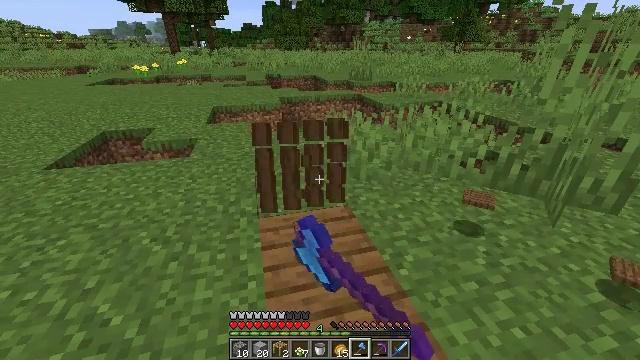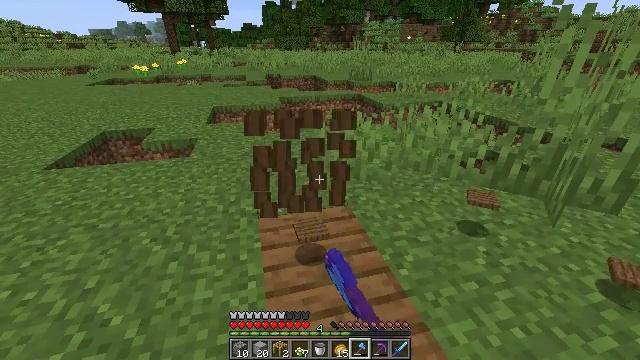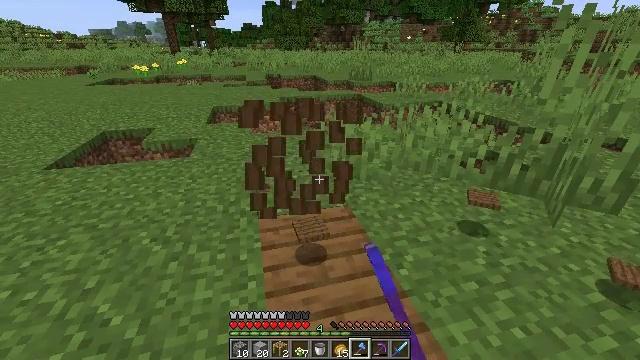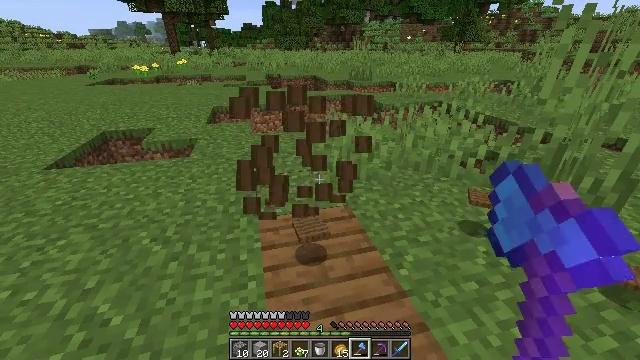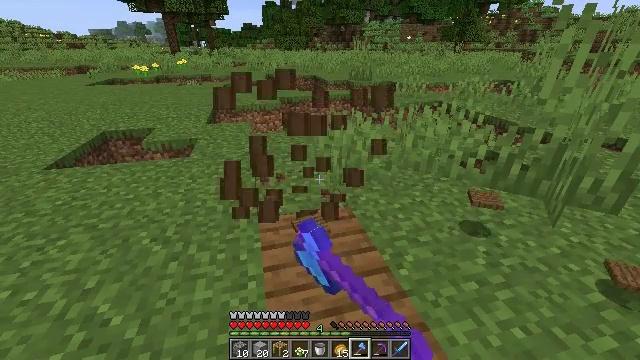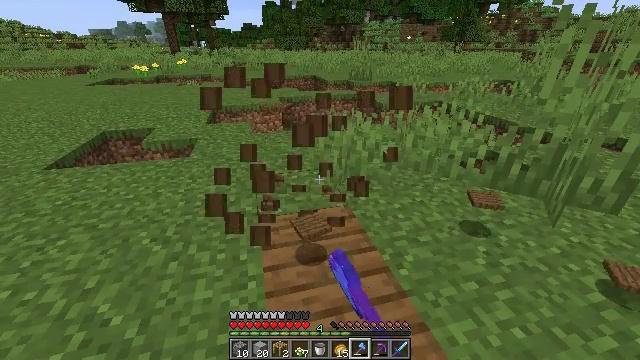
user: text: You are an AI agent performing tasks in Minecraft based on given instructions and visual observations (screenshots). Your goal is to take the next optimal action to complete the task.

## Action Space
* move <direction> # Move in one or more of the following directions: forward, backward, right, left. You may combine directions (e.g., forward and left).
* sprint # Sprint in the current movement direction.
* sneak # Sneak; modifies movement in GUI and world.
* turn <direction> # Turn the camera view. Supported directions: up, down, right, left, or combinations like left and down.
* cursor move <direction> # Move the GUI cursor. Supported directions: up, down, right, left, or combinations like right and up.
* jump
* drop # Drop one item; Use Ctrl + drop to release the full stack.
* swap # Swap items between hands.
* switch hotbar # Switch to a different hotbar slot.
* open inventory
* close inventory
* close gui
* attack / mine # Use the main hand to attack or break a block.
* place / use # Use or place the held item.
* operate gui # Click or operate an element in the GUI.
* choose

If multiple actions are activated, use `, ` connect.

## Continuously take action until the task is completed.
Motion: motion action
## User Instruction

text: Attack the spruce trapdoor to gather it.
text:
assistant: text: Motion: attack / mine
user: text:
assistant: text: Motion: attack / mine
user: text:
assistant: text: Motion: attack / mine
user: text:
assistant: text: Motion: attack / mine
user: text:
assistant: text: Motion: attack / mine
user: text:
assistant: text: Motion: attack / mine